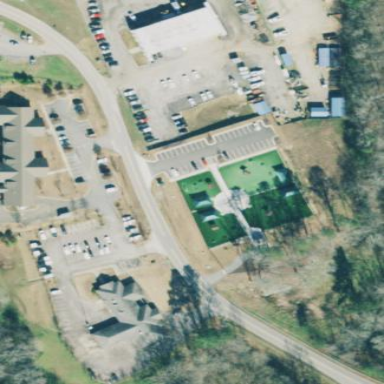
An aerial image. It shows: Dog park for leisure land.